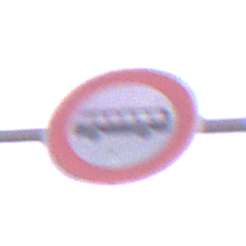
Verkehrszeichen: VerbotKraftomnibusse
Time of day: Dawn
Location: Outdoor (RoadRail)
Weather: Clear
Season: NotSpecified
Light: Natural